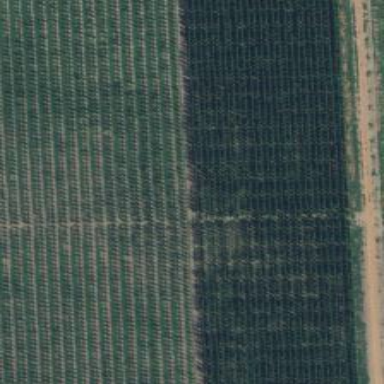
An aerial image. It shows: Orchard.